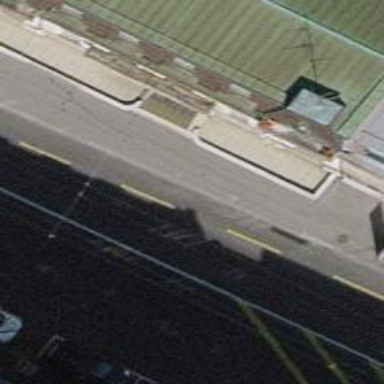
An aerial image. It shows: Platform with shelter designated for trolleybus services.